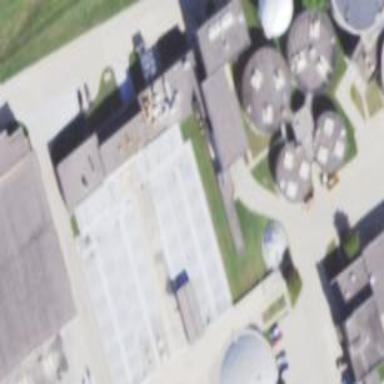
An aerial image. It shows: Building designated as sewage treatment facility.